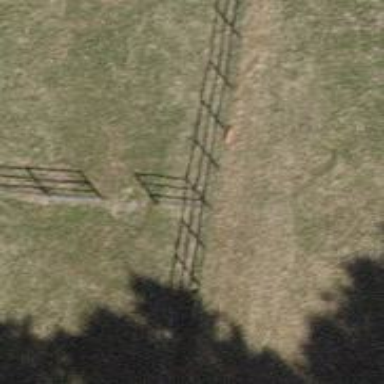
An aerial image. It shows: Gate.